Question: I have a UITextView in my View Controller, I've overridden the class and in method I did
'''
if (([NSLocale characterDirectionForLanguage:[[NSLocale preferredLanguages] objectAtIndex:0]] == NSLocaleLanguageDirectionRightToLeft)) {
//Arabic
}
else {
//English
}
'''
For Arabic I did '[self setTextAlignment:NSTextAlignmentCenter];' also tried
'''
[self setBaseWritingDirection:UITextWritingDirectionLeftToRight forRange:[self textRangeFromPosition:[self beginningOfDocument] toPosition:[self endOfDocument]]];
'''
also tried
'''
NSMutableParagraphStyle *paragraphStyle = [[NSMutableParagraphStyle alloc] init];
paragraphStyle.alignment = NSTextAlignmentLeft;
NSMutableAttributedString *string = [[NSMutableAttributedString alloc] initWithString:self.text];
[string addAttribute:NSParagraphStyleAttributeName
value:paragraphStyle
range:NSMakeRange(0, string.length)];
self.attributedText = string;
'''
by following multiple SO Questions, but no success at all :( My TextView is always right aligned when device language is Arabic. I want it left aligned because I want to show English text.

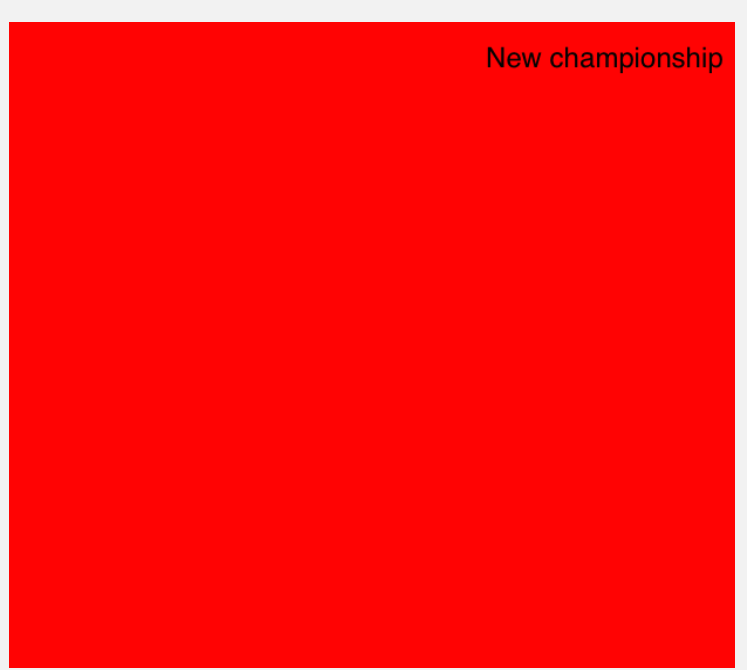
Answer: I was setting the property in method and that was the issue. I set the textAlignment in my view controller class and it worked fine for me. If anybody can shed some light on this behavior please do.